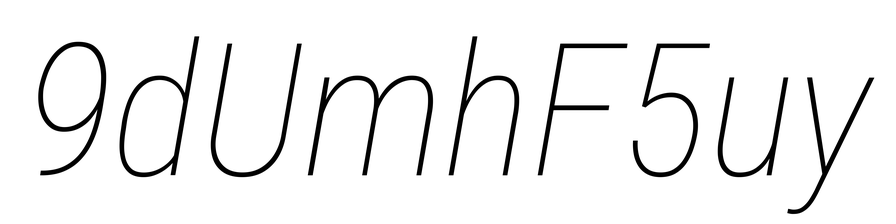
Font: Roboto-Italic_Condensed_Thin_Italic